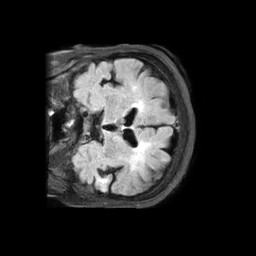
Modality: FLAIR
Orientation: coronal
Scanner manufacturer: philips
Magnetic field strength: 1.5 T
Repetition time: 6 s
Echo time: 0.1012 s